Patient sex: F
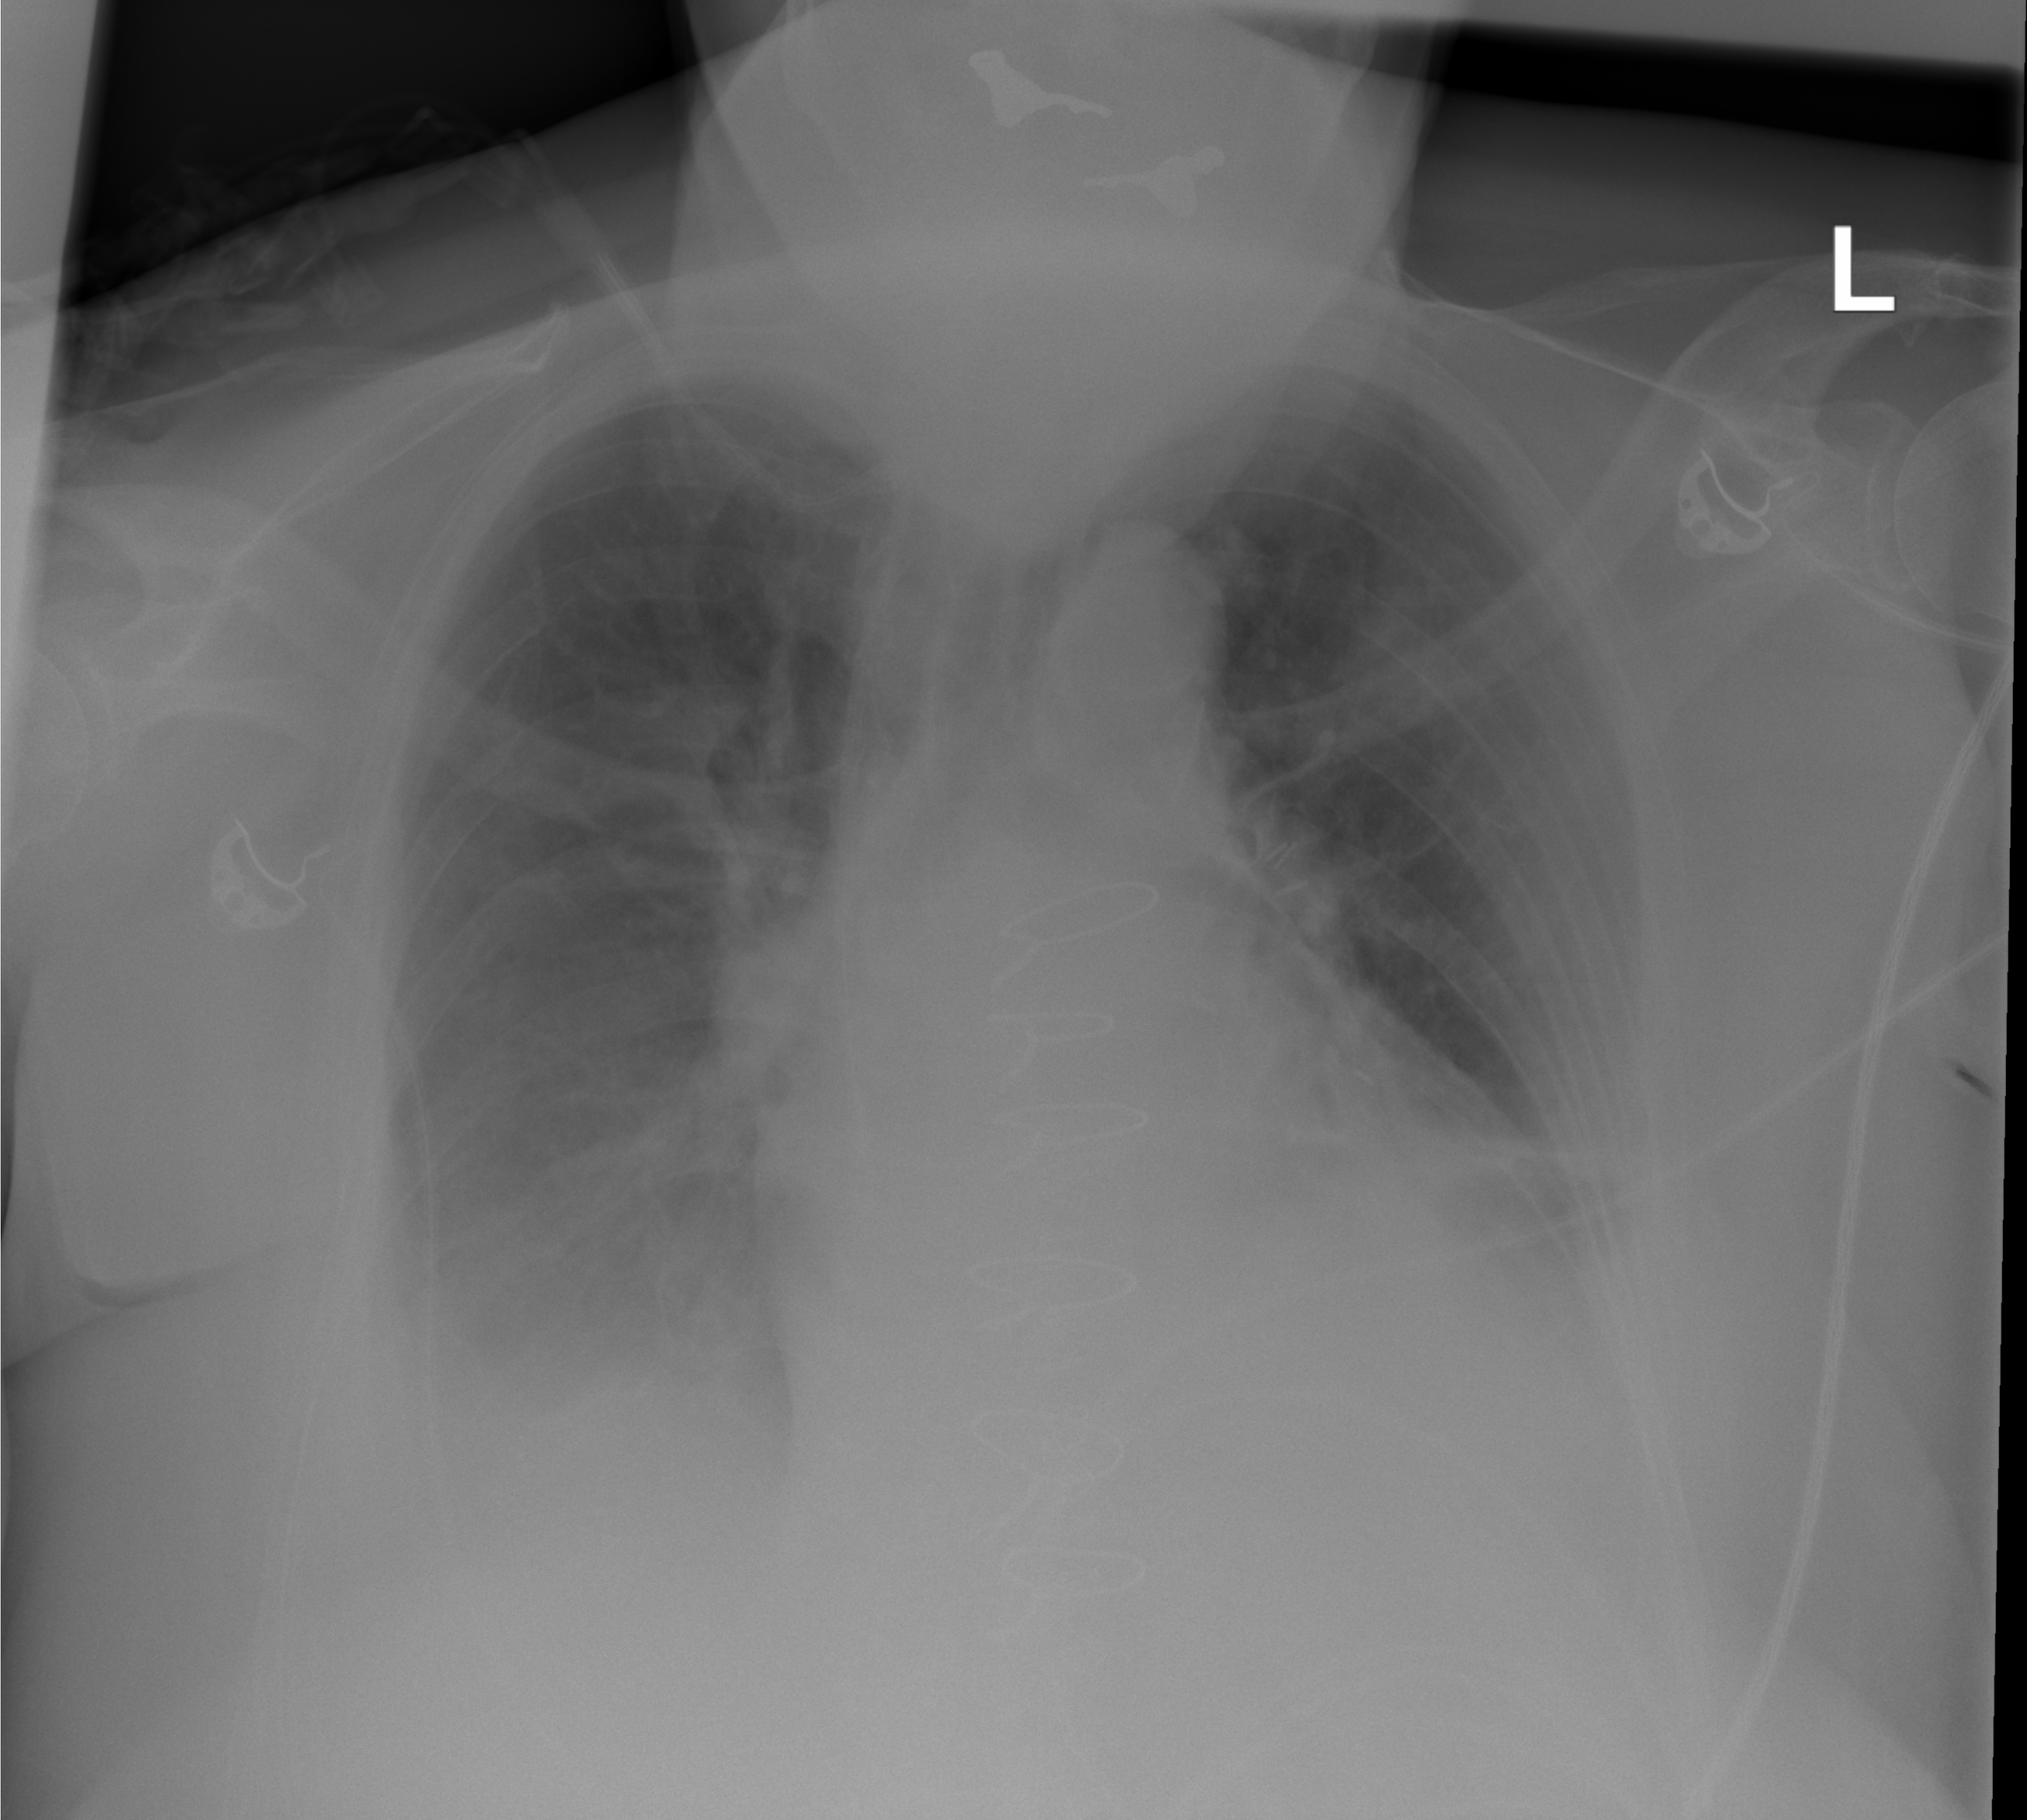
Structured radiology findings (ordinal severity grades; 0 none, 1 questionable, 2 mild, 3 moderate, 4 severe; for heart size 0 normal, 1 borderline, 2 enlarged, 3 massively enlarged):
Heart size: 2
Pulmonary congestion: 0
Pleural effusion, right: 2
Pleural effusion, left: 2
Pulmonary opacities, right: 0
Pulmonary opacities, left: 0
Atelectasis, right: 2
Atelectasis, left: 2